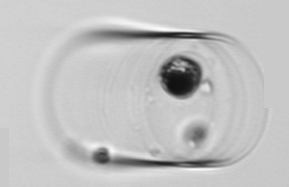
Label: Guinardia_flaccida